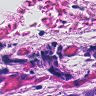
Metastatic tissue present: yes